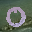
Label: 0